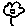
Label: flower